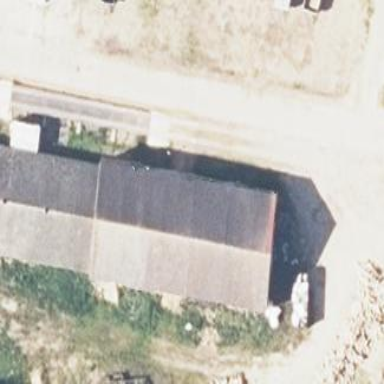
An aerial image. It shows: Farm auxiliary building.